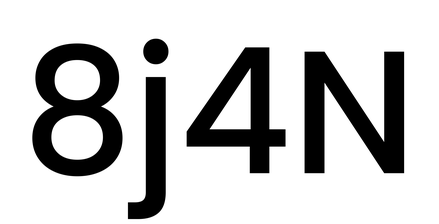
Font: Poppins-Medium